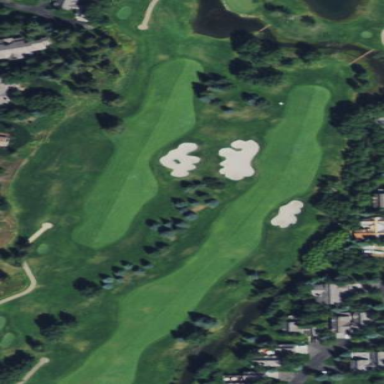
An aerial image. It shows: Grassy golf fairway.